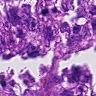
Metastatic tissue present: yes